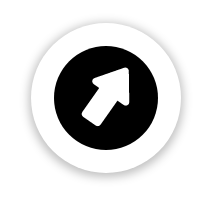
Cursor type: alias
OS/theme: linux-google-cursor
Variant: black